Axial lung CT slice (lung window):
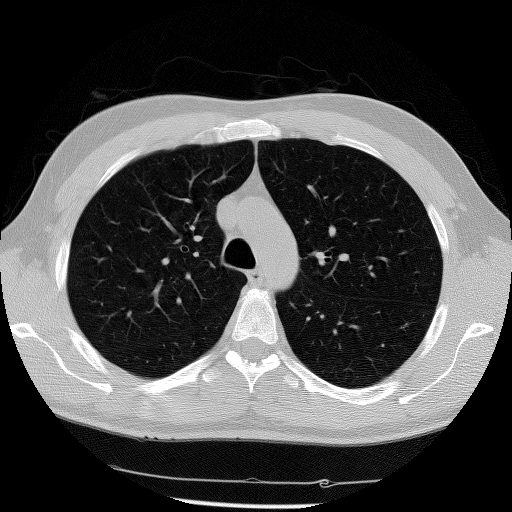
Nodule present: no